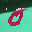
Label: 0